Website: home-depot
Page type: account-selection
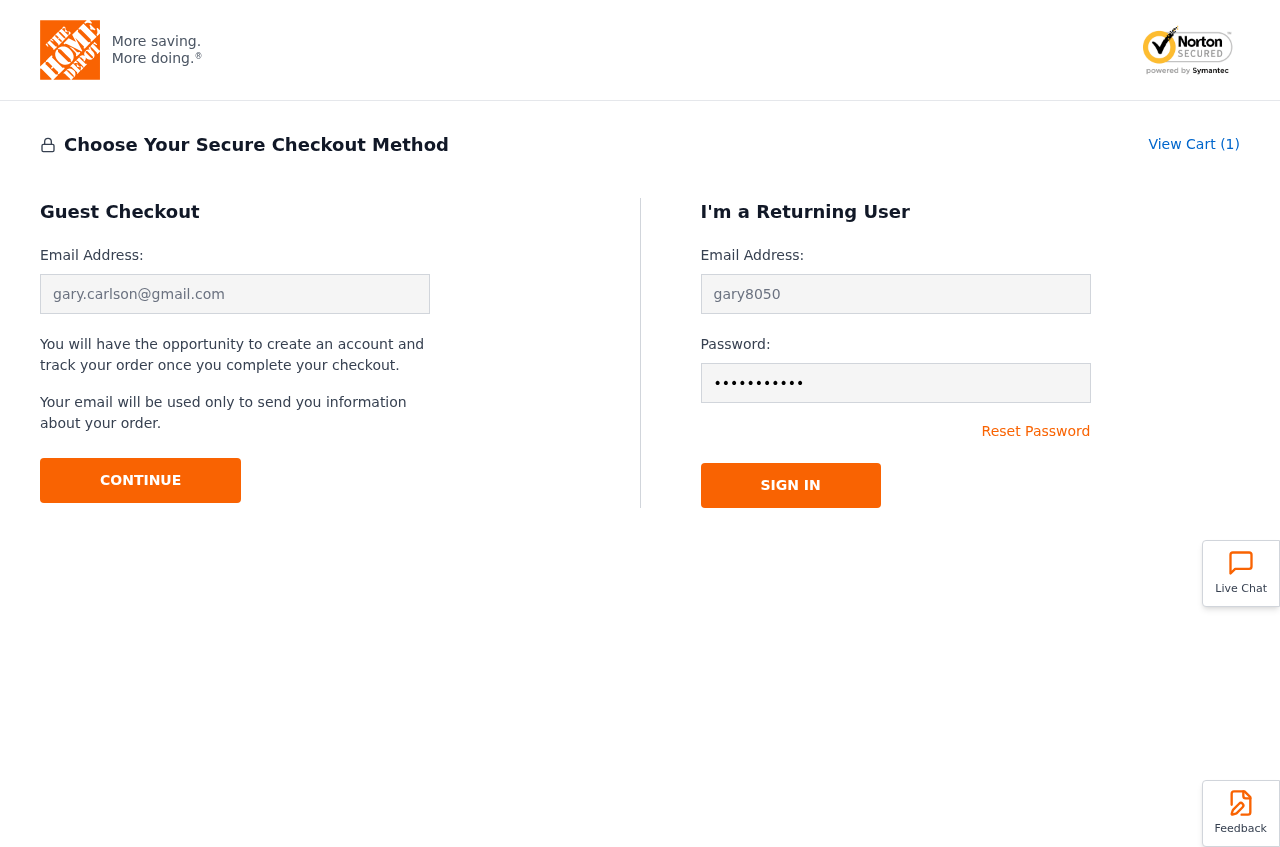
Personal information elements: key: PII_EMAIL
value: gary.carlson@gmail.com
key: PII_LOGIN_USERNAME
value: gary8050
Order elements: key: ORDER_NUM_ITEMS
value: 1